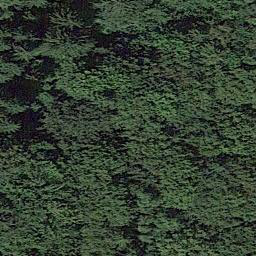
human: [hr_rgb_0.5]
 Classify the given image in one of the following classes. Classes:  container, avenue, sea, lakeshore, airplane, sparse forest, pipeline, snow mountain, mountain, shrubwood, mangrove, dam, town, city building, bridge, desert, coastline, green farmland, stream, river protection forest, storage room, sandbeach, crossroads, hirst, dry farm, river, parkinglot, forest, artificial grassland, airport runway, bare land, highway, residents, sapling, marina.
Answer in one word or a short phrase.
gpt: forest